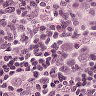
Metastatic tissue present: yes